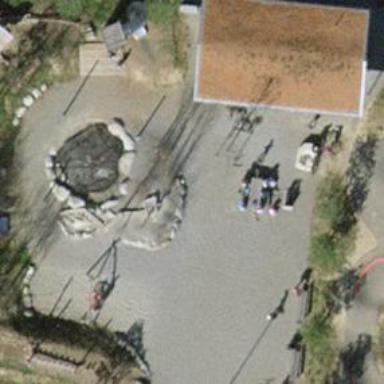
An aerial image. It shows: Picnic site popular for tourists.